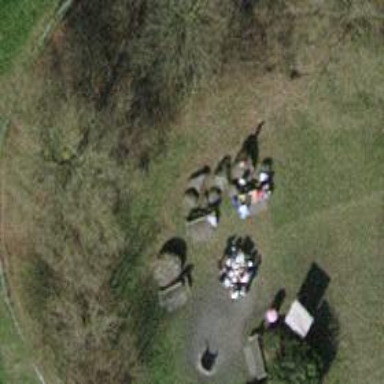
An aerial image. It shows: Picnic site for tourists.